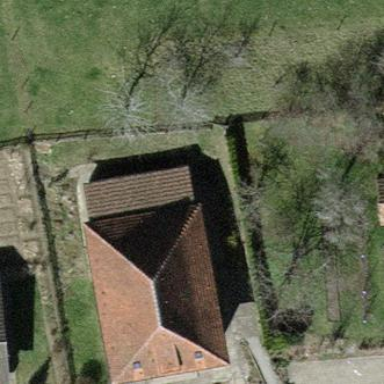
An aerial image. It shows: Chapel building.